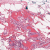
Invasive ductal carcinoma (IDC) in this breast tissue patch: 0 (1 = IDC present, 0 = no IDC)